Interaction volume radius: 10 \u00c5
Interaction volume height: 20 \u00c5
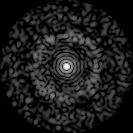
Disorder parameter: 0.8423